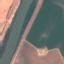
Label: River